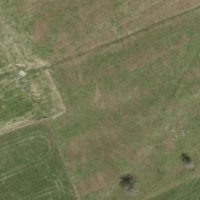
EUNIS habitat code: 24
Species observed at this site:
Passer domesticus
Cyanistes caeruleus
Fringilla coelebs
Fringilla montifringilla
Chloris chloris
Turdus merula